Question: i use a DataModel which extends an AbstractTableModel for my Jtable.
When i use the constructor 'JTable main = new JTable(model);'
everything works fine but when i add columns to my DataModel and call 'this.fireTableStructureChanged()' the number of columns does not update as can be seen in the following example.

It shows a JTable initialised with my DataModel, which contained 3 rows and 3 columns. The DataModel has been updated to 4 rows and 4 columns but does only show 3 columns.
My Changeevent seems to be wrong because:
'''
JTable.getColumnCount() shows 3
but DataModel.getColumnCount() shows 4
'''
How can i tell the Table that the number of columns has changed and it should repaint them?
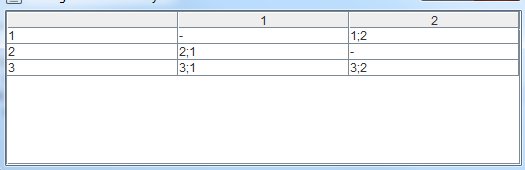
Answer: The JTable also has a TableColumnModel which holds all the columns to show. When you add another column to your model, the column model still has the old number of columns unless the table's 'autoCreateColumnsFromModel' property is set to true ('table.setAutoCreateColumnsFromModel(true)').
The other way would be to manually add another column to the column model.